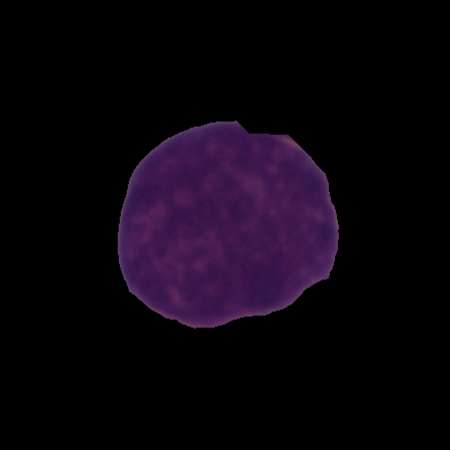
Label: cancer